Field crop: maize
Growth stage: 2
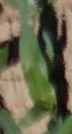
Species: maize